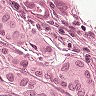
Metastatic tissue present: yes